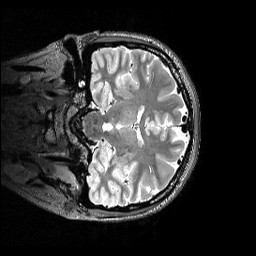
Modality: T2w
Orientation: coronal
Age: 22
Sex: female
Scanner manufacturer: siemens
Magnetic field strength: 3 T
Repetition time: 3.2 s
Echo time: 0.565 s